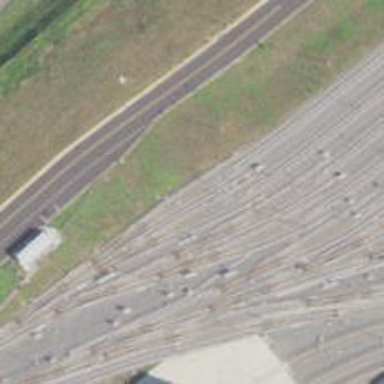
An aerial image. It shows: Yard area with electrified rail tracks.